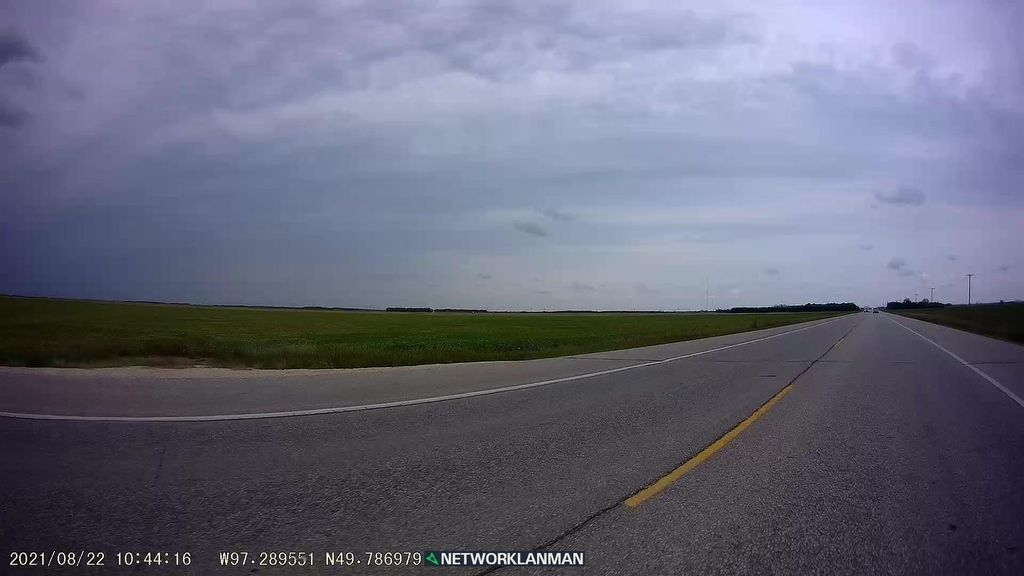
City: winnipeg